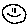
Label: smiley face